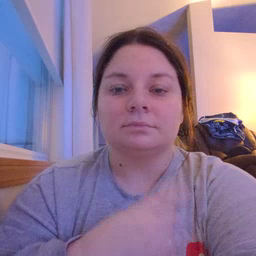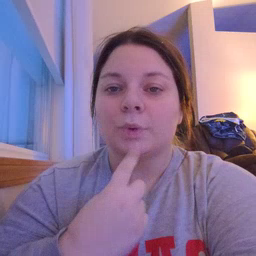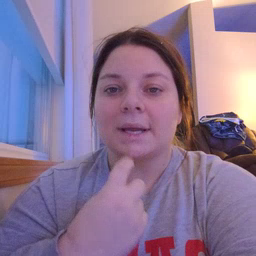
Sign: red